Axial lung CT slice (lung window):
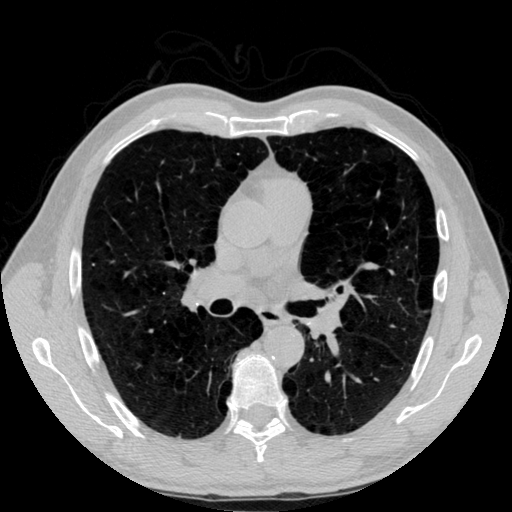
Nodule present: no